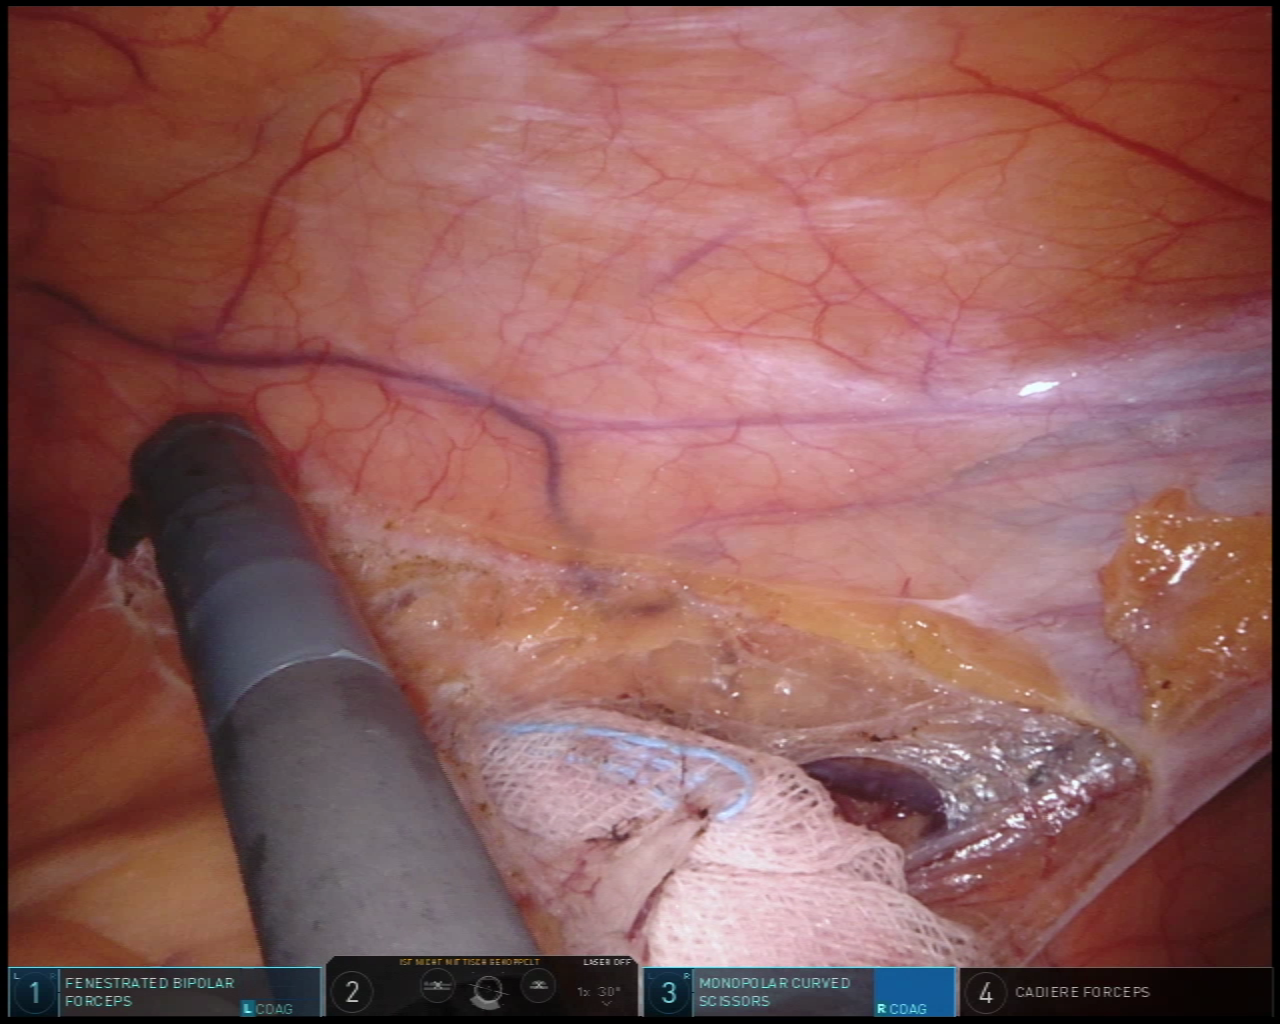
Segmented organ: abdominal_wall
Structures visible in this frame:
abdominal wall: yes
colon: no
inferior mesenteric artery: no
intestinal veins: no
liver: no
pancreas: no
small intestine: no
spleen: no
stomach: no
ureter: no
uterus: no
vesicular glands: no